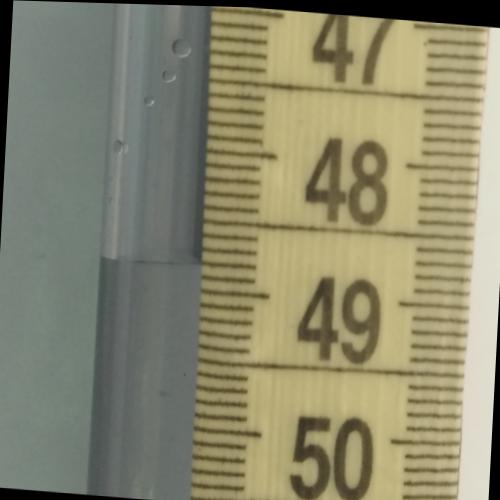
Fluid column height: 48.8 cm